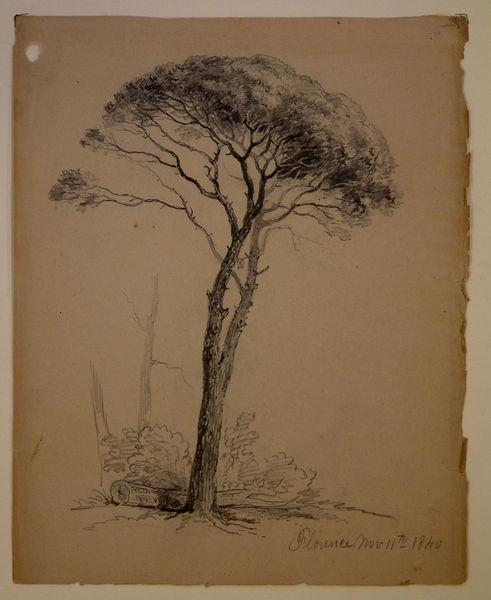
Titel: Tree
Künstler: John William Casilear
Standort: Amherst (Massachusetts, USA)
Institution: Mead Art Museum, Amherst College
Schlagwörter: baum, blätter, schatten, landschaft, äste, braun, schwarz, skizze, zeichnung, signatur, ast, erde, natur, stamm, busch, einsam, blatt, pflanze, papier, studie, übung, vergilbt, signiert, romantik, white, black, old, yellow, picture, brown, mond, kohle, loch, bleistift, kohlezeichnung, tinte, wood, kiefer, tree, rinde, nature, trees, pinie, forest, night, plants, drawing, paper, vorlage, black and white, sketch, roots, dead, dreckig, stump, leaves, trunk, vorzeichnung, ink, signature, study, pencil, draw, bush, branches, shrub, leaf, simple, dry, branch, tilt, tall, stem, words, log, florence, 19. jahrhundert, bark, signed, alphabet, limbs, tilted, 1840, sparse, baumstamm, november 11, fallentree, brown\, snag, floernce